Question: I need to create a batch file that run this command
'''
start chrome
'''
The problem is that I'm not sure that on the machine there is Google Chrome installed. I can't rely on the registry because I will not have admin permissions.
If I run this command on a machine where Chrome is not installed I get this error dialog

(you see "chromex". I used this name to simulate the absence of the software).
Is there a way to avoid to show this dialog?
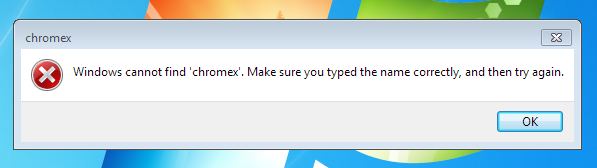
Answer: Next code snippet could help:
'''
@ECHO OFF >NUL
SETLOCAL enableextensions
SET "_chromePath="
If DEFINED programfiles(x86) (
For /F "tokens=*" %%G in (
'where /R "%programfiles(x86)%" chrome.exe 2^>NUL'
) do SET "_chromePath=%%G"
)
If NOT DEFINED _chromePath (
For /F "tokens=*" %%G in (
'where /R "%programfiles%" chrome.exe 2^>NUL'
) do SET "_chromePath=%%G"
)
If DEFINED _chromePath (
echo start "" "%_chromePath%"
) else (
echo chrome.exe not found
)
'''
Note 'start "" "%_chromePath%"' is 'echo'ed merely for debugging purposes only.
(required reading):
- <URL>